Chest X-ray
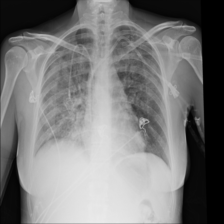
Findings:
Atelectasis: negative
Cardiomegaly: negative
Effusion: negative
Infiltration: positive
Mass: negative
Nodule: negative
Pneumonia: negative
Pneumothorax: negative
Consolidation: negative
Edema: negative
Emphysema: negative
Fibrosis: negative
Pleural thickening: negative
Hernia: negative